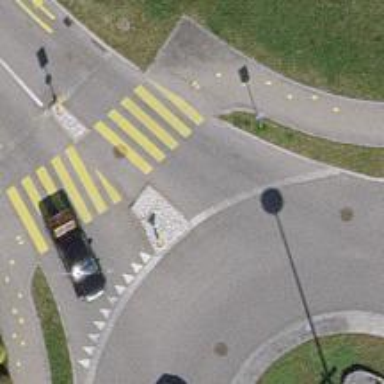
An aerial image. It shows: Uncontrolled zebra crossing on the road.